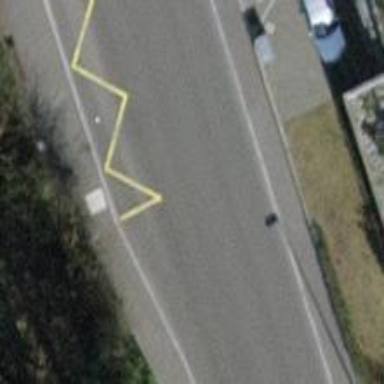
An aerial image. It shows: Bus stop with designated stop position for public transport.